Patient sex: M
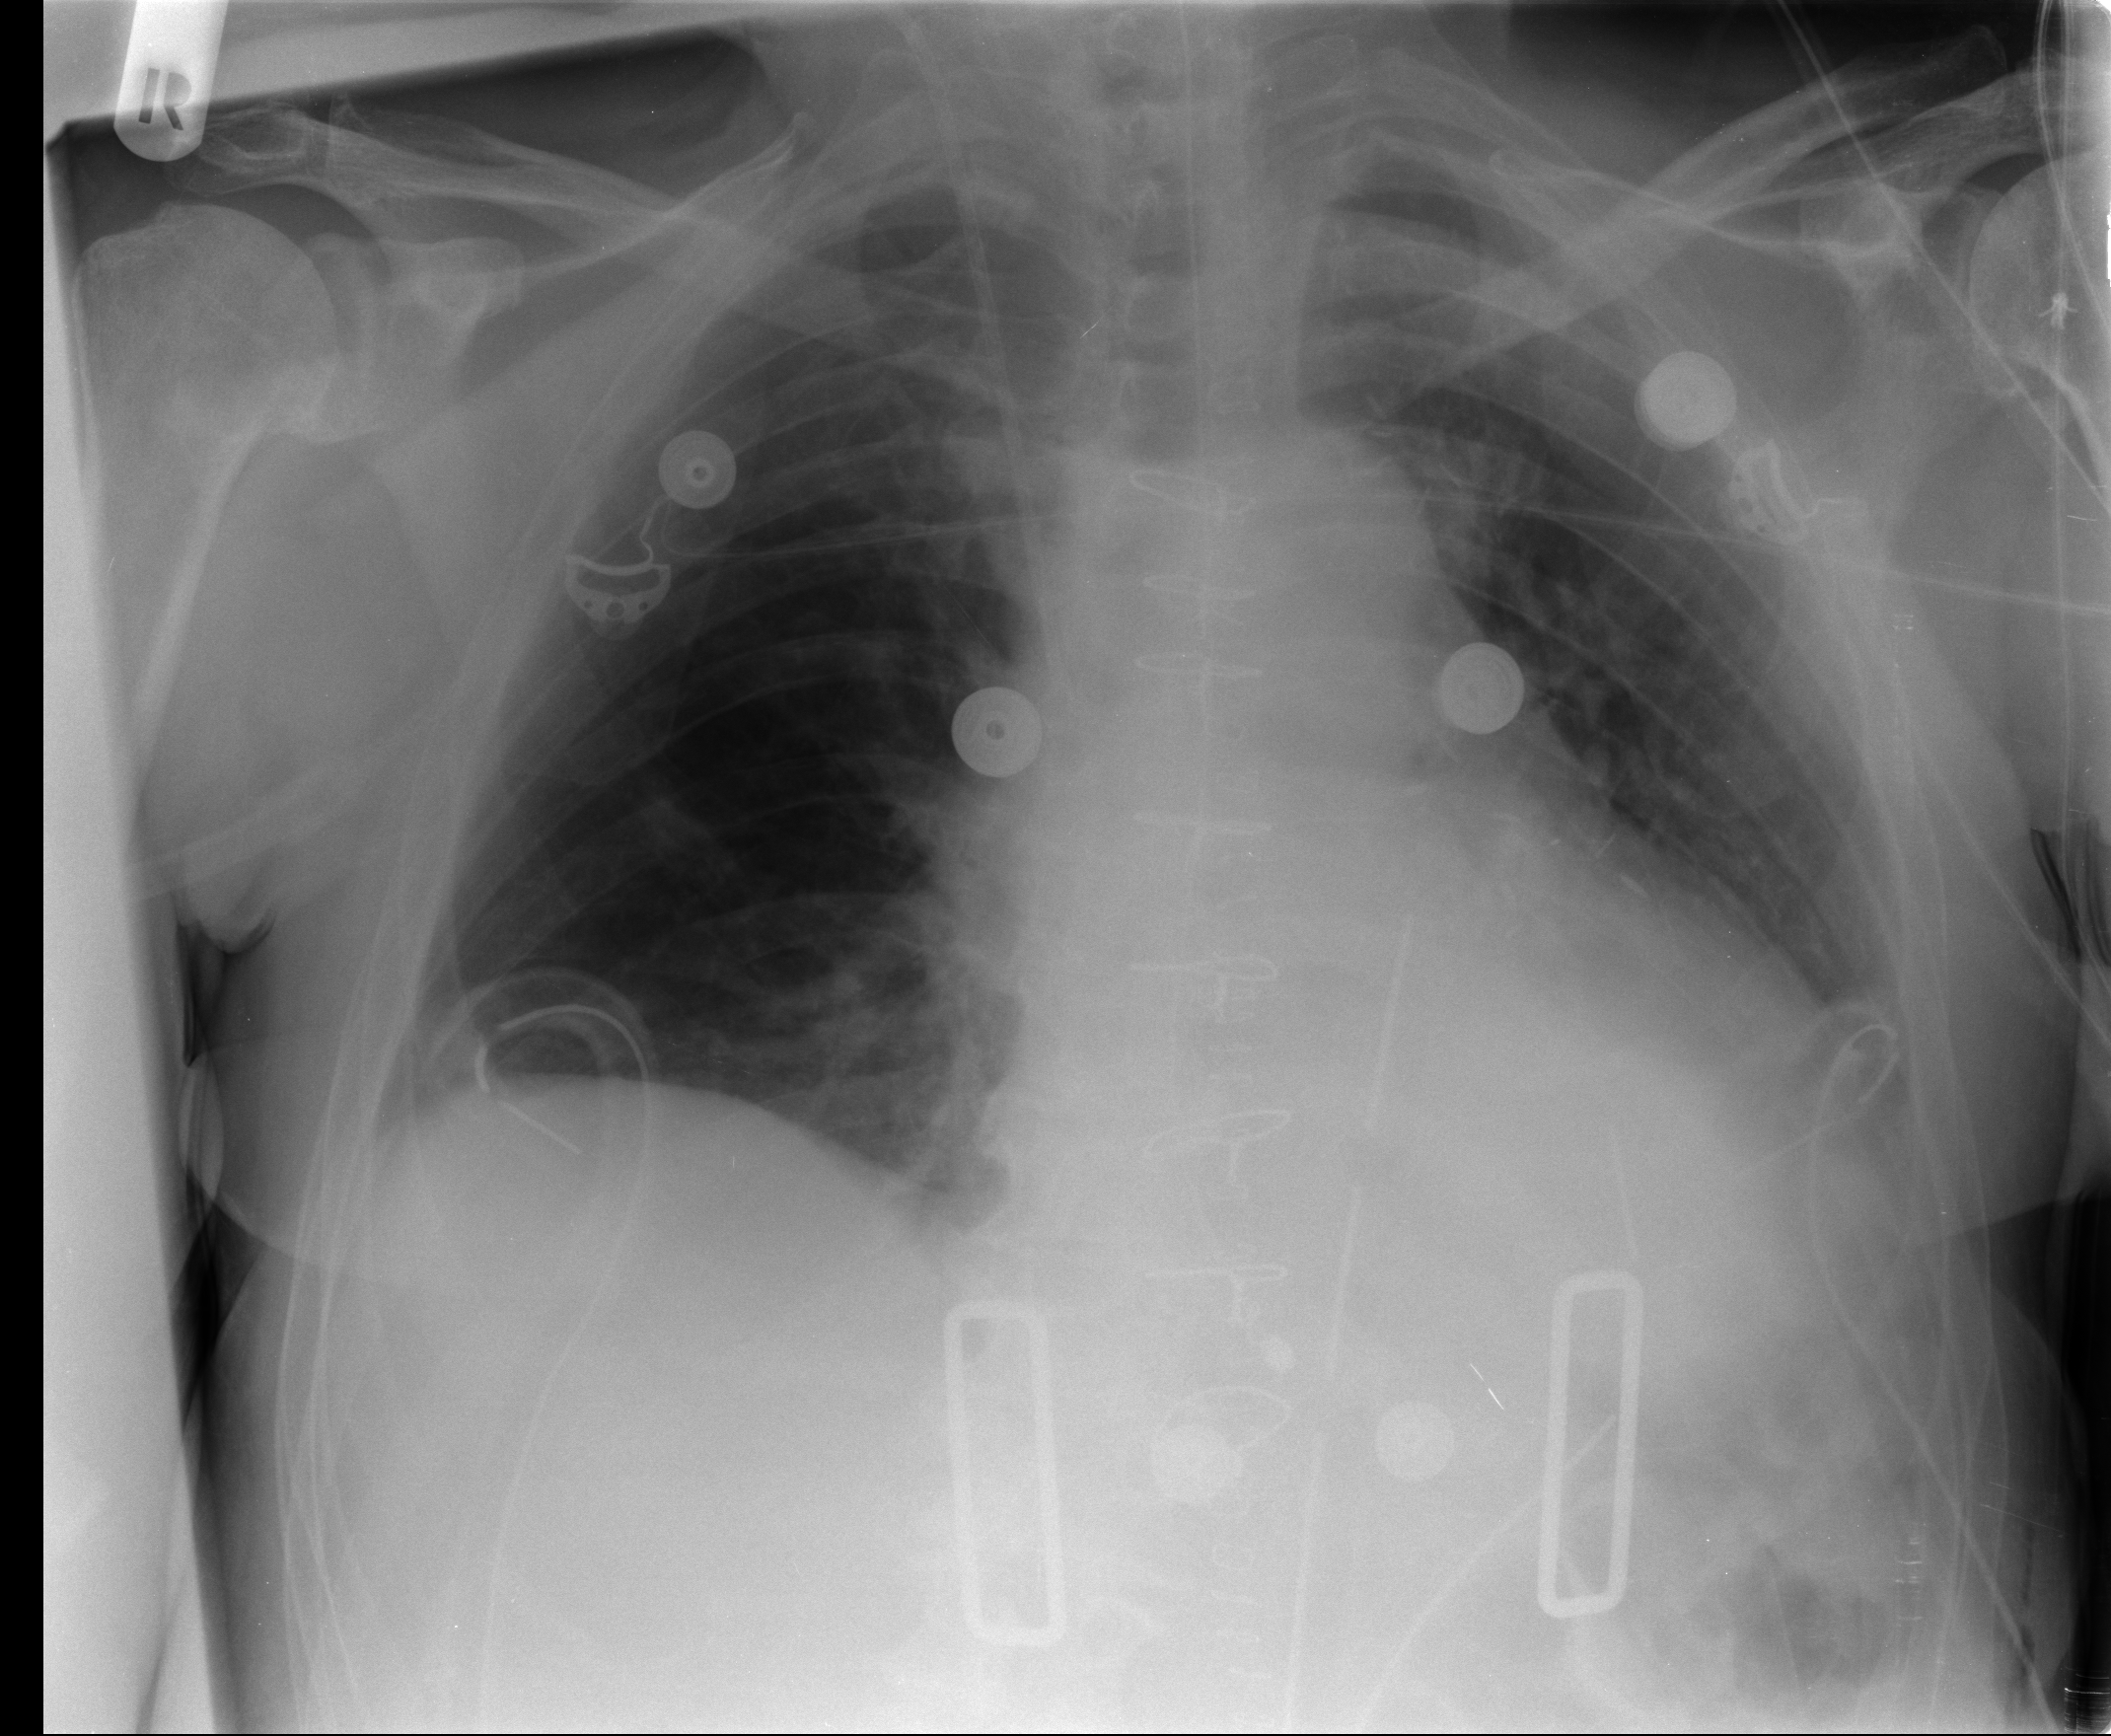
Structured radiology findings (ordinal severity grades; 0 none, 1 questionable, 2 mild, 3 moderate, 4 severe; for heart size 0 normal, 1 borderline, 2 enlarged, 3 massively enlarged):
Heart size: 2
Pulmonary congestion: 0
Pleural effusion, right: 1
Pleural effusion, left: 1
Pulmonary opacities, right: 0
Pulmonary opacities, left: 1
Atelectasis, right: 0
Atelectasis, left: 1